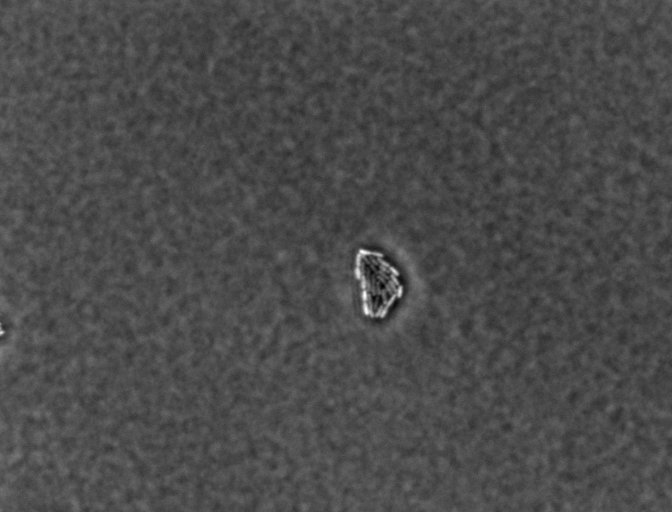
Salmonella enterica Typhimurium